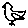
Label: bird